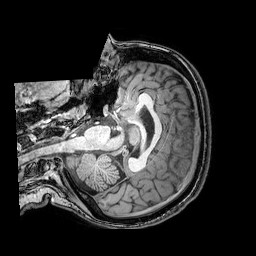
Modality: T1w
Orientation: axial
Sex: female
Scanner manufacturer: philips
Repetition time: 0.008151 s
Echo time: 0.00373 s